Aerial crown-view tile of a tropical tree (Barro Colorado Island, Panama), acquired 20240716:
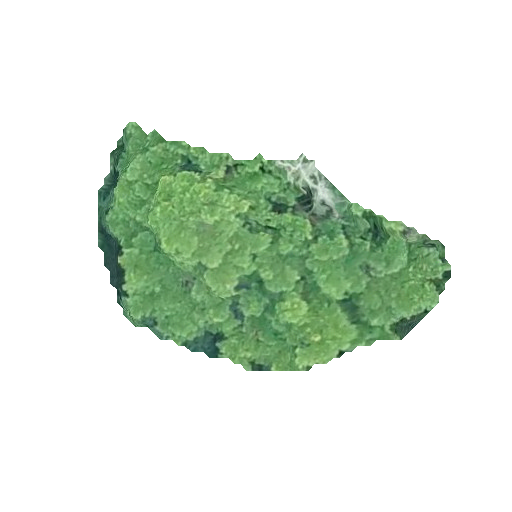
Species: Terminalia amazonia
GBIF accepted scientific name: Terminalia amazonica
Crown area: 90.573 m²